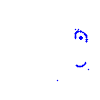
Particle: proton